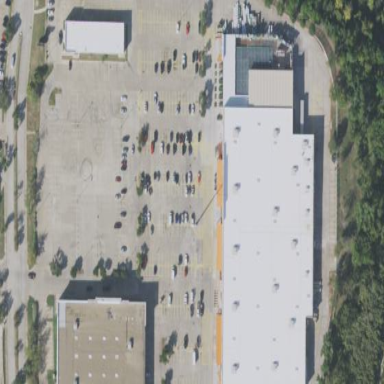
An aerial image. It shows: Retail area.